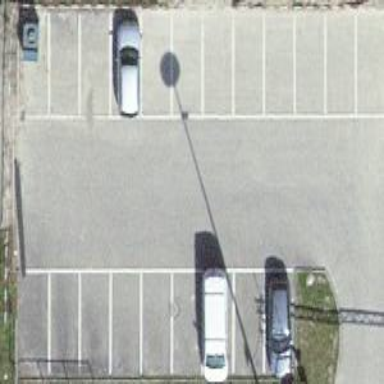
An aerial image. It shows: Parking area with asphalt surface.